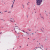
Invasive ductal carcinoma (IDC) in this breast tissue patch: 0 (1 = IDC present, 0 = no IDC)